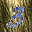
Label: 3